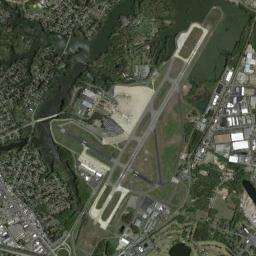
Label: airport